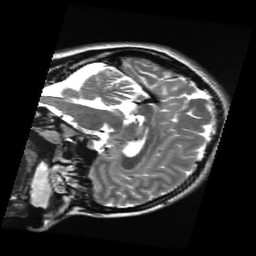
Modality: T2w
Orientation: sagittal
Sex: female
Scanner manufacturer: ge
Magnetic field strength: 3 T
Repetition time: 5 s
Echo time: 0.1019 s